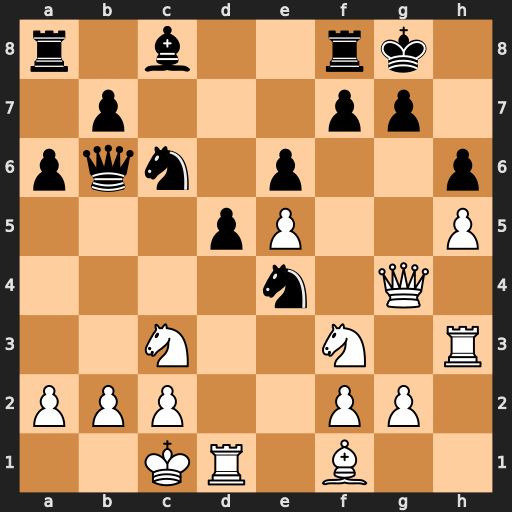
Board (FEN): r1b2rk1/1p3pp1/pqn1p2p/3pP2P/4n1Q1/2N2N1R/PPP2PP1/2KR1B2
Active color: w
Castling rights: -
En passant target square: -
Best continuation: Nxe4 f5 exf6